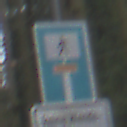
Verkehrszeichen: SackgasseFussgaengerDurchlaessig
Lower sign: HinweisGeaenderteVorfahrtVerkehrsfuehrungVerkehrsregelung3
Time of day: Midday
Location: Outdoor (Nature)
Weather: Overcast
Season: NotSpecified
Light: Natural